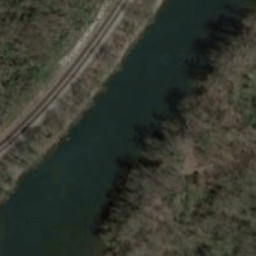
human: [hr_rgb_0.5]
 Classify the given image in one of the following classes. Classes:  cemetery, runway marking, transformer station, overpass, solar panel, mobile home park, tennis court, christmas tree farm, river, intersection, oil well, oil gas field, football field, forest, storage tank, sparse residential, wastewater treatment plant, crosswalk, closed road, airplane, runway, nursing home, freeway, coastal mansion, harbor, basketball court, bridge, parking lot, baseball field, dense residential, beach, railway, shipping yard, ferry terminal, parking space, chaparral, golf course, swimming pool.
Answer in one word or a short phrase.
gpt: river